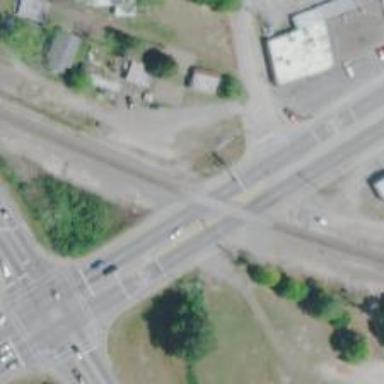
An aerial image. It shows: Railway crossing.